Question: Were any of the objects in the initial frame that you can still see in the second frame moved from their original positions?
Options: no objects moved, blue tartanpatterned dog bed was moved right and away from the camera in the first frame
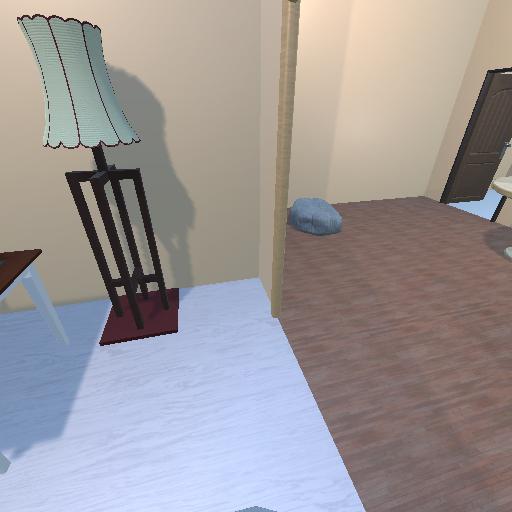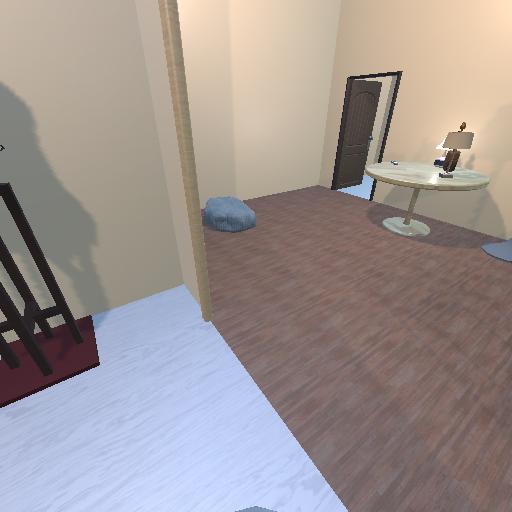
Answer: no objects moved